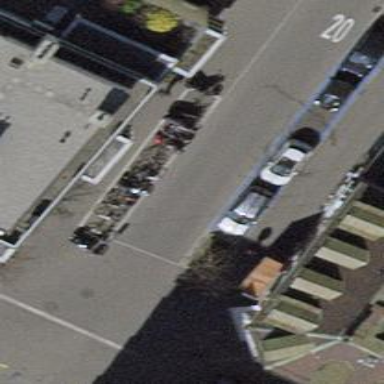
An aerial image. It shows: Motorcycle parking area.